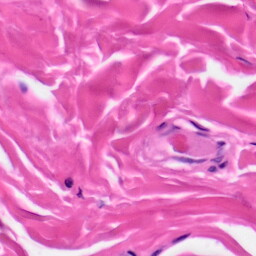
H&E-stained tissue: Skin